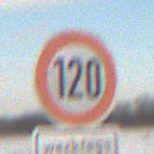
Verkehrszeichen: Geschwindigkeit120
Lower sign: ZeitangabenMitBeschraenkungAufWochentage7
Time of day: MorningAfternoon
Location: Outdoor (Nature)
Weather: Overcast
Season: Winter
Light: Natural